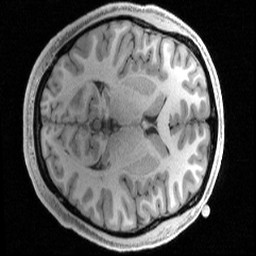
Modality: T1w
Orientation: axial
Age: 18
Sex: female
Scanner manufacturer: siemens
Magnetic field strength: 3 T
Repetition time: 2.4 s
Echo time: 0.00231 s